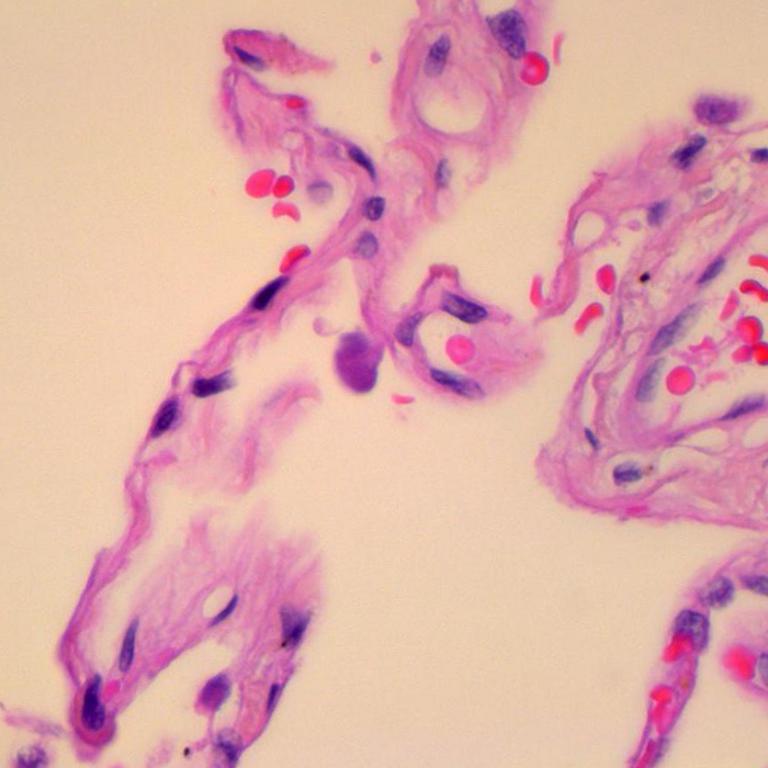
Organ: lung
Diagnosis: benign